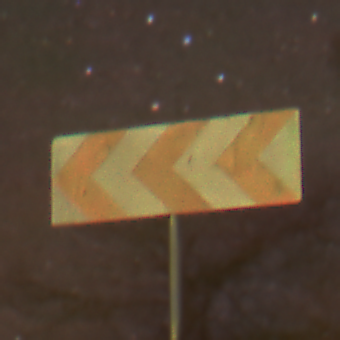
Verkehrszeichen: RichtungstafelnInKurvenGrossRechts
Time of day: Night
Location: Outdoor (Suburban)
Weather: Clear
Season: NotSpecified
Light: Artificial